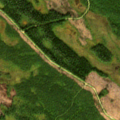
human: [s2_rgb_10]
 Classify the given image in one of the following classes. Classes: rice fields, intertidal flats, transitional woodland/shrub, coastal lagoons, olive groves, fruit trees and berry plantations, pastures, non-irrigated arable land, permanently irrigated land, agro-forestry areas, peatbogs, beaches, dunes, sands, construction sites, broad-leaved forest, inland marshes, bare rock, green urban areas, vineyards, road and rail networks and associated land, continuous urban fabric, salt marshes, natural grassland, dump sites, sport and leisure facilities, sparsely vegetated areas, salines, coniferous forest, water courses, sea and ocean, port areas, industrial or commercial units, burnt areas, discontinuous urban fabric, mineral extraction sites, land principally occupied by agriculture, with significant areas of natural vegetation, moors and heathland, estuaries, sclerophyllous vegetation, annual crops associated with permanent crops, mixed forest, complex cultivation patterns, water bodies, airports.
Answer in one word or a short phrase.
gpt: coniferous forest, mixed forest, transitional woodland/shrub, peatbogs